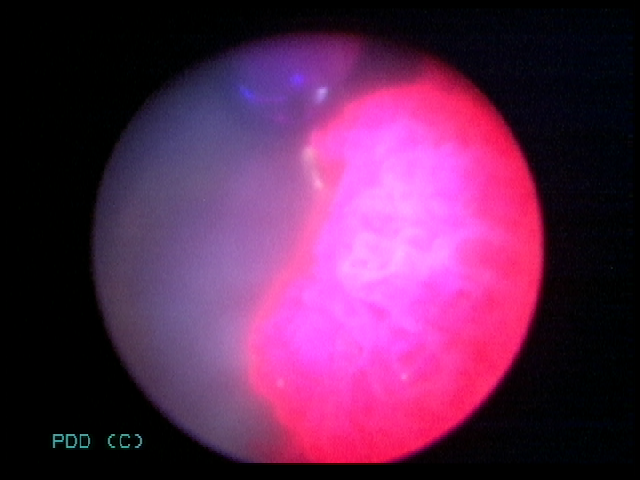
Modality: BLC
Class: Malignant
Subclass: HighGradePapillary
Lesion: L1
Stage: Ta
Morphology: Papillary
Bladder cancer association: Yes